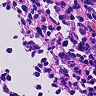
Metastatic tissue present: no